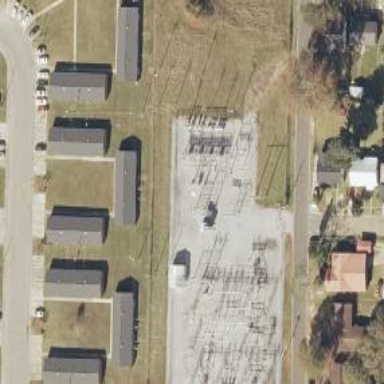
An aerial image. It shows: Distribution level power substation surrounded by fence.